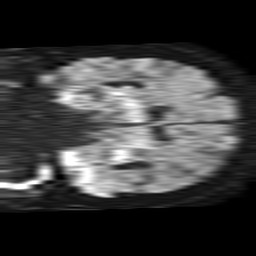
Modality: TRACE
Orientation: coronal
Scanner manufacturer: philips
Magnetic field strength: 1.5 T
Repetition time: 4.6 s
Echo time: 0.08517 s